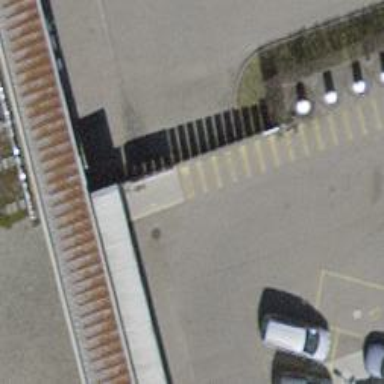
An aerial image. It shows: Parking aisle designated as service road.